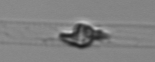
Label: Dactyliosolen_blavyanus